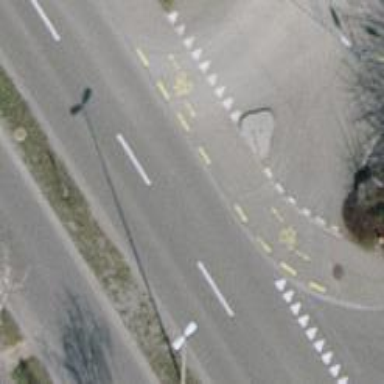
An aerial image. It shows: Uncontrolled and unmarked road crossing.